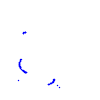
Particle: proton